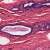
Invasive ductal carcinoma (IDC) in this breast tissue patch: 0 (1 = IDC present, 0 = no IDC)